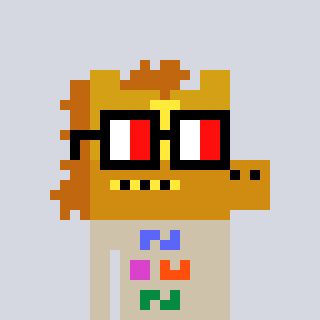
a pixel art character with square glasses with black frames and red eyes, a yellow horse-shaped head and a bege-colored body on a cool background